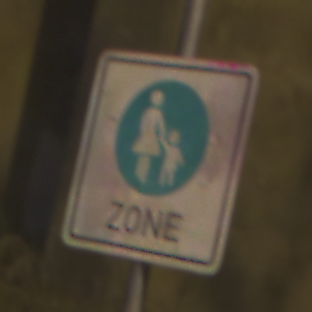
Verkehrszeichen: BeginnFussgaengerzone
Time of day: Night
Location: Outdoor (Suburban)
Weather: PartlyCloudy
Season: NotSpecified
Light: Artificial